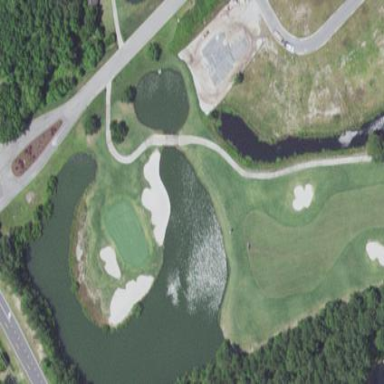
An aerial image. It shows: Picturesque scene of golf course with lateral water hazard.